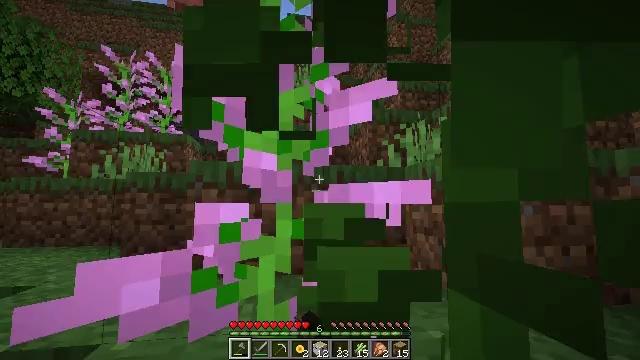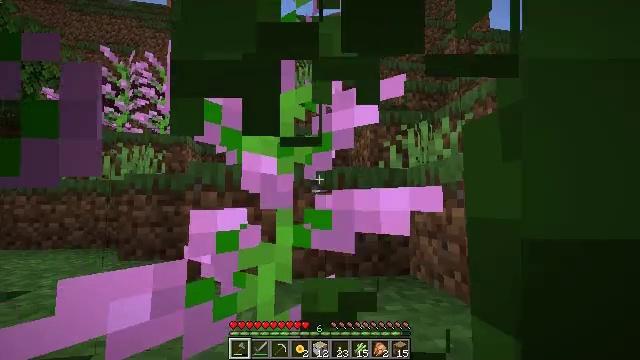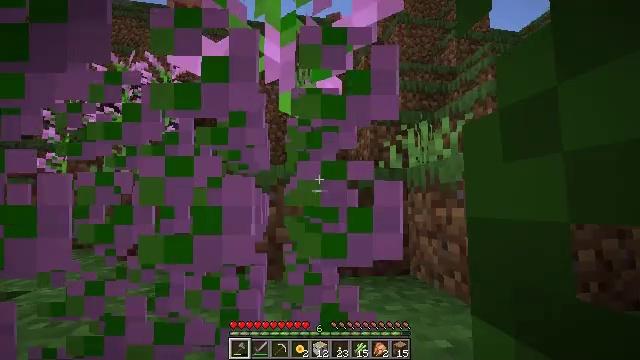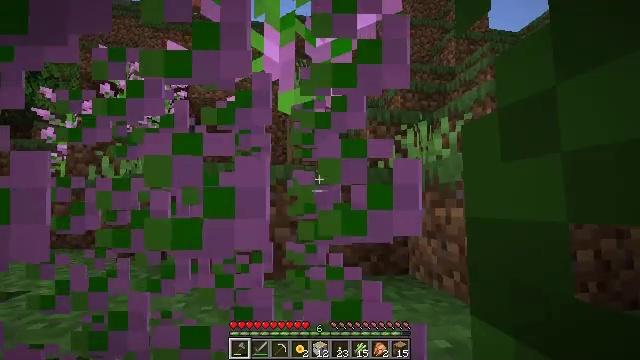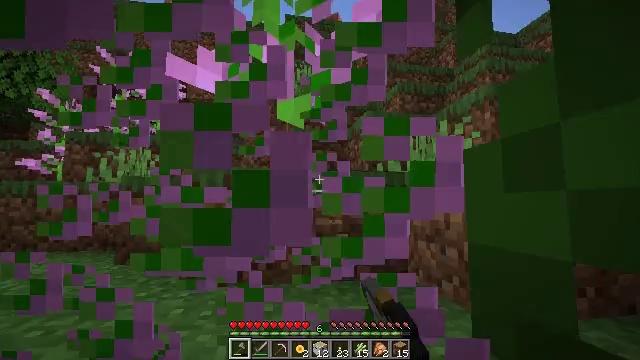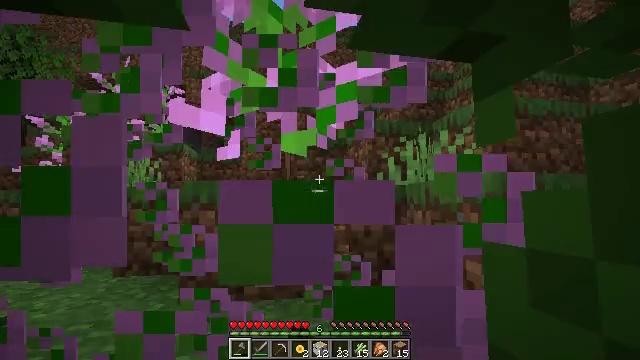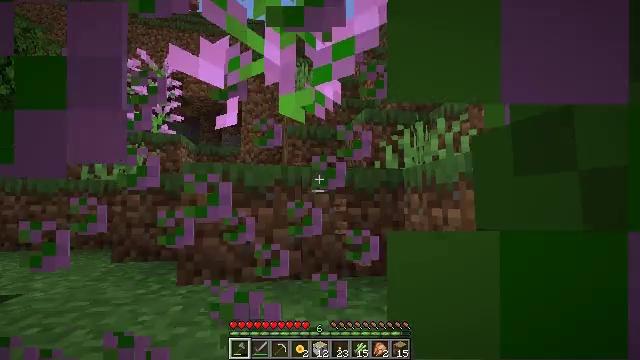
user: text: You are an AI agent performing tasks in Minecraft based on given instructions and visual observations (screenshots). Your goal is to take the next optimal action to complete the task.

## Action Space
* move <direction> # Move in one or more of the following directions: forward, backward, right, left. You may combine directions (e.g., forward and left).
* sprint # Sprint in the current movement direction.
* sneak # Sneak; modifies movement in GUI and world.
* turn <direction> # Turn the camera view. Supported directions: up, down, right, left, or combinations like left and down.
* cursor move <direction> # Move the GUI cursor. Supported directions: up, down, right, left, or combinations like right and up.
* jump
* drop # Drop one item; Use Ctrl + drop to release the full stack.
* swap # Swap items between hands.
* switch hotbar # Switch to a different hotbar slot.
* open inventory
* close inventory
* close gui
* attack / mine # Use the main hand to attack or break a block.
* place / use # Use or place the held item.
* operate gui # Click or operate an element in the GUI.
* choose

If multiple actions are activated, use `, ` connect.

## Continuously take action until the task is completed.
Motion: motion action
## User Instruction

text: Remove the lilac from its place.
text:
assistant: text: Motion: move forward, attack / mine
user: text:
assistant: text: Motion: move forward, attack / mine
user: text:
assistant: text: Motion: move forward, attack / mine
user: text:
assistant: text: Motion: move forward, attack / mine, jump
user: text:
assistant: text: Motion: move forward, attack / mine, jump
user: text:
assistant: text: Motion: move forward, attack / mine, jump
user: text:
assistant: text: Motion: attack / mine, jump